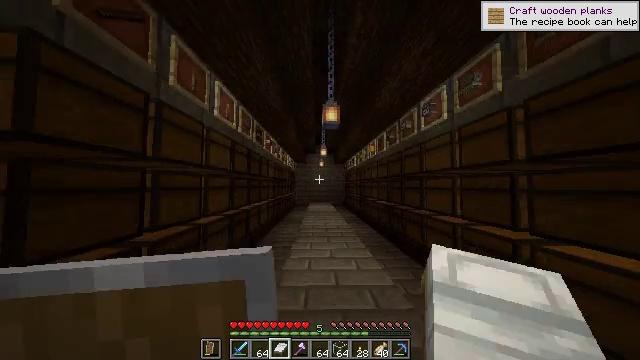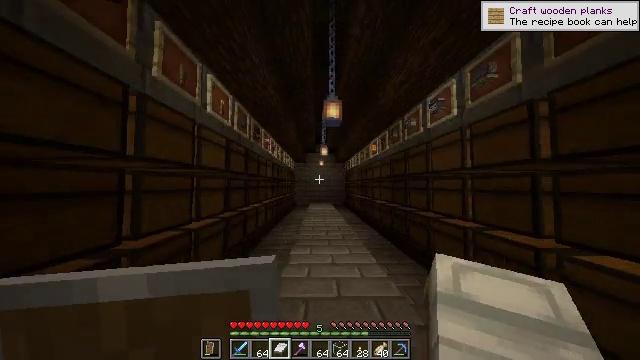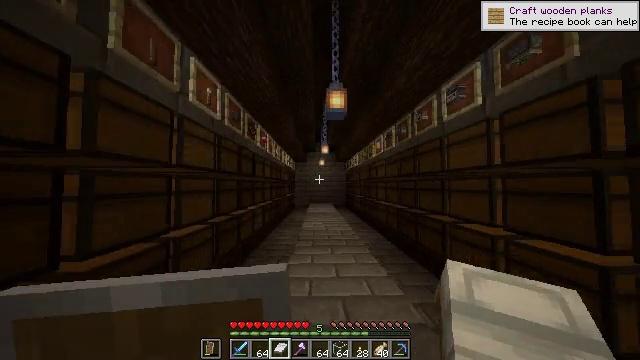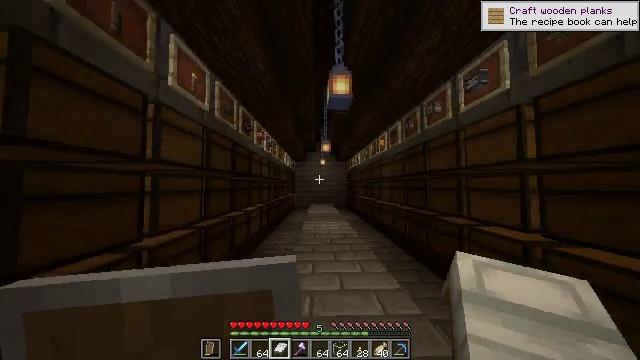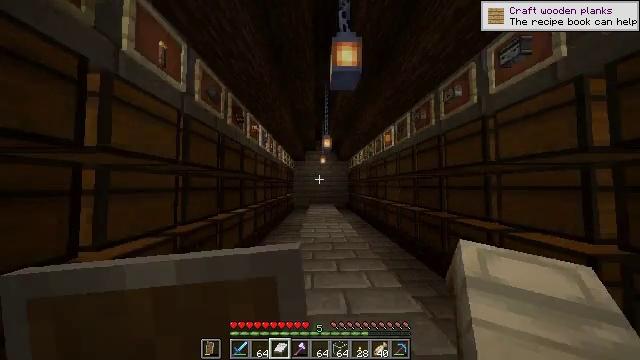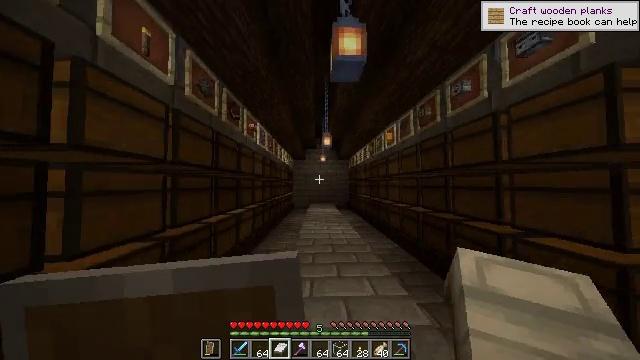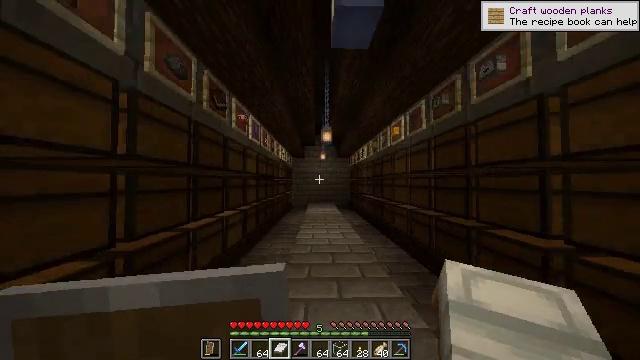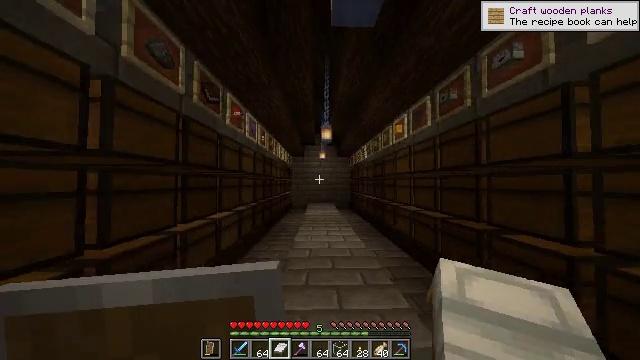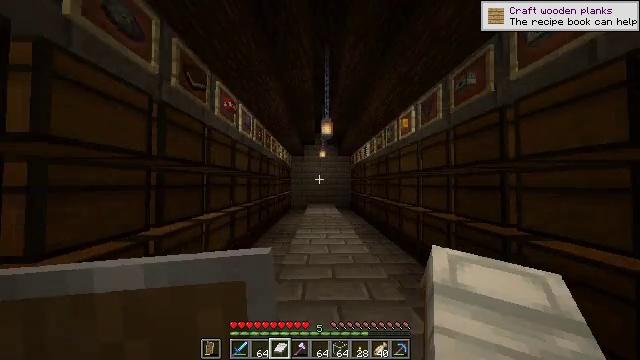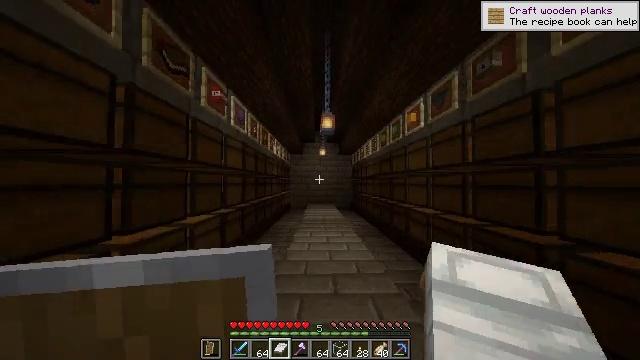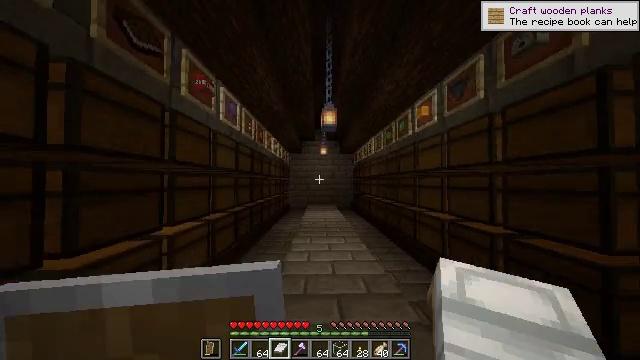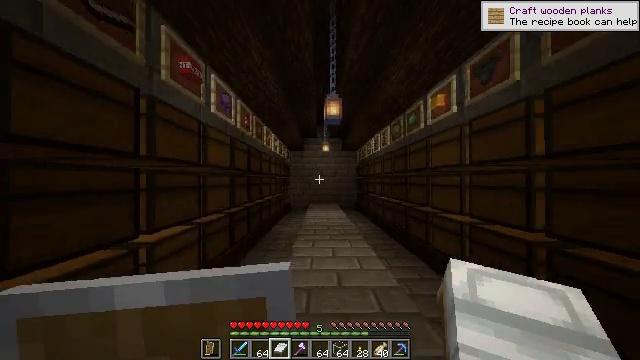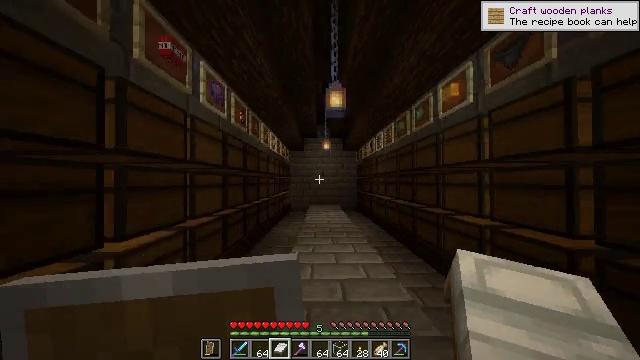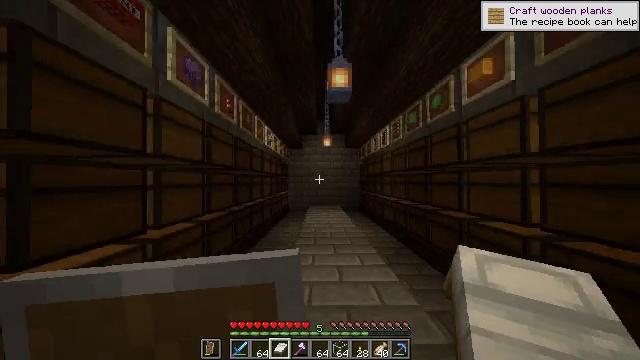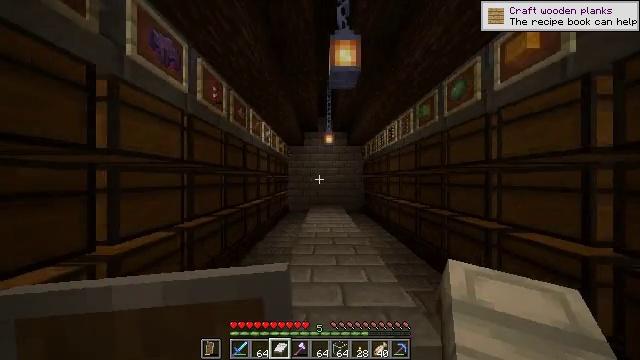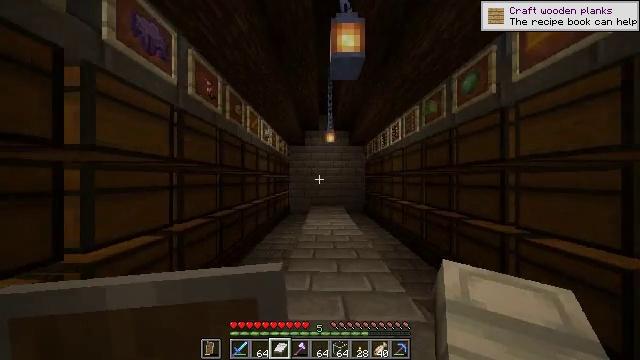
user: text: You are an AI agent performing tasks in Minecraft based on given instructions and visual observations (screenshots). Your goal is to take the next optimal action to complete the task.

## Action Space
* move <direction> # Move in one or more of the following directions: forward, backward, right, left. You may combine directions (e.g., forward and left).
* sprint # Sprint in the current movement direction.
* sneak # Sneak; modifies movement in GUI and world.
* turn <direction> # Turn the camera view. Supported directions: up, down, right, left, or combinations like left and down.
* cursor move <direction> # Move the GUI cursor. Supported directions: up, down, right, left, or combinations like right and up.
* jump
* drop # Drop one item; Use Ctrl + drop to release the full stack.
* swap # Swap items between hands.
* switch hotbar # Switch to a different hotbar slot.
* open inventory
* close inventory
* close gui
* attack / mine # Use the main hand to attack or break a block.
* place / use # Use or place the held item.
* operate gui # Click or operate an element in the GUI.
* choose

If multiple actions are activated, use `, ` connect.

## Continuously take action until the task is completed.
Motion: motion action
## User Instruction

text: Craft some iron bars in the crafting table.
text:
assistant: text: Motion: move forward
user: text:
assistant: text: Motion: move forward
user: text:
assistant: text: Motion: move forward
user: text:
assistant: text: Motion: move forward
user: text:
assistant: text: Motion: move forward
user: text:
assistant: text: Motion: move forward
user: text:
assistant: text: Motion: move forward
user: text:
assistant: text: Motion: move forward
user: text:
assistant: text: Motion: move forward
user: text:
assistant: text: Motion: move forward
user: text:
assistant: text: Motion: move forward
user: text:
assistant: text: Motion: move forward
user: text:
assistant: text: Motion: move forward
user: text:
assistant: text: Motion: move forward
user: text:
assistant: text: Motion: move forward
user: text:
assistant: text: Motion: move forward, turn left
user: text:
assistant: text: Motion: move forward, turn left
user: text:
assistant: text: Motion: move forward and move right, turn left and up
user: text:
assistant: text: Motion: move forward and move right, turn left and up
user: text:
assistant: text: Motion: move forward and move right, turn left
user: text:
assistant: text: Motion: move forward, turn left
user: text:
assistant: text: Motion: move forward, turn left
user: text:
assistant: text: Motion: move forward
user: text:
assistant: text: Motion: move forward
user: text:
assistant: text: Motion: move forward
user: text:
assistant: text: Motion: move forward and move right, turn left
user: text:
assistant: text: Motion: move forward and move right, turn left
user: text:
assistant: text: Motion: move forward and move right, turn left
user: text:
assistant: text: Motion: move forward
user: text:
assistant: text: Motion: move forward